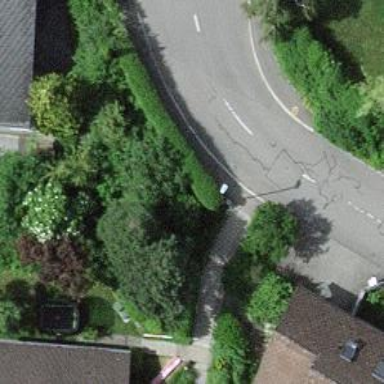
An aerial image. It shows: Steps with paving stones. There is ramp available as well.